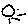
Label: sun